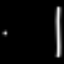
Label: line